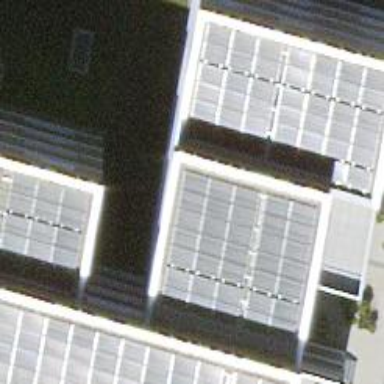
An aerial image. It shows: Solar power generator utilizing photovoltaic technology with solar photovoltaic panels.